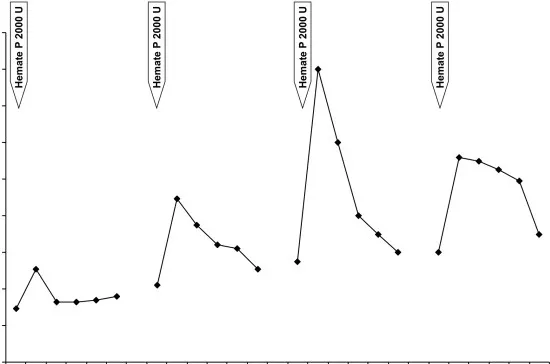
Kinetics of factor VIII coagulant activity (FVIII:C) in plasma of the patient with acquired von Willebrand syndrome after replacement therapy with Hemate P. Factor VIII:C levels were measured 2 days before and 2, 3 and 4 days after starting high dose intravenous immunoglobulin (Ig) infusion.
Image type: pathology (masson_trichrome)